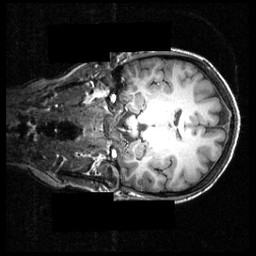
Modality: T1w
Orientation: coronal
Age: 27
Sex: female
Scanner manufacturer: siemens
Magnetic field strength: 3.951 T
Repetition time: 1.5 s
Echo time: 0.00335 s